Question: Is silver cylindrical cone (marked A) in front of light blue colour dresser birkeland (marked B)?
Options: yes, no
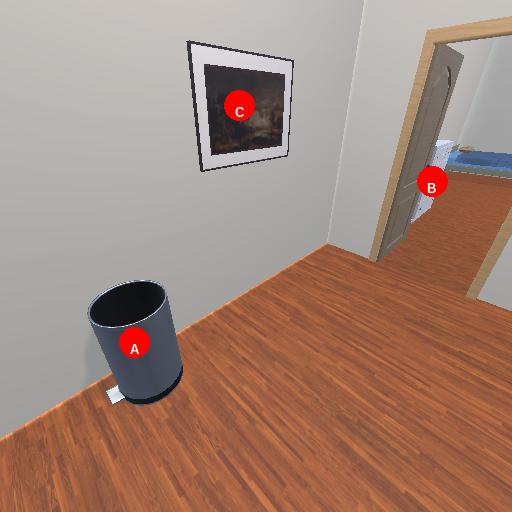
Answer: yes